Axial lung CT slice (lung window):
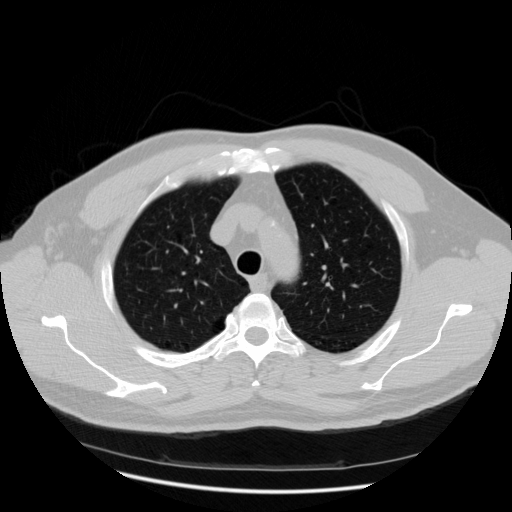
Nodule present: no